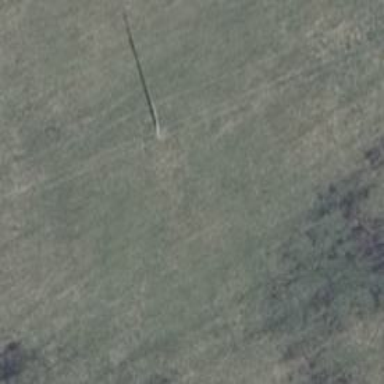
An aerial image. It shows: Minor power line.